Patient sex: M
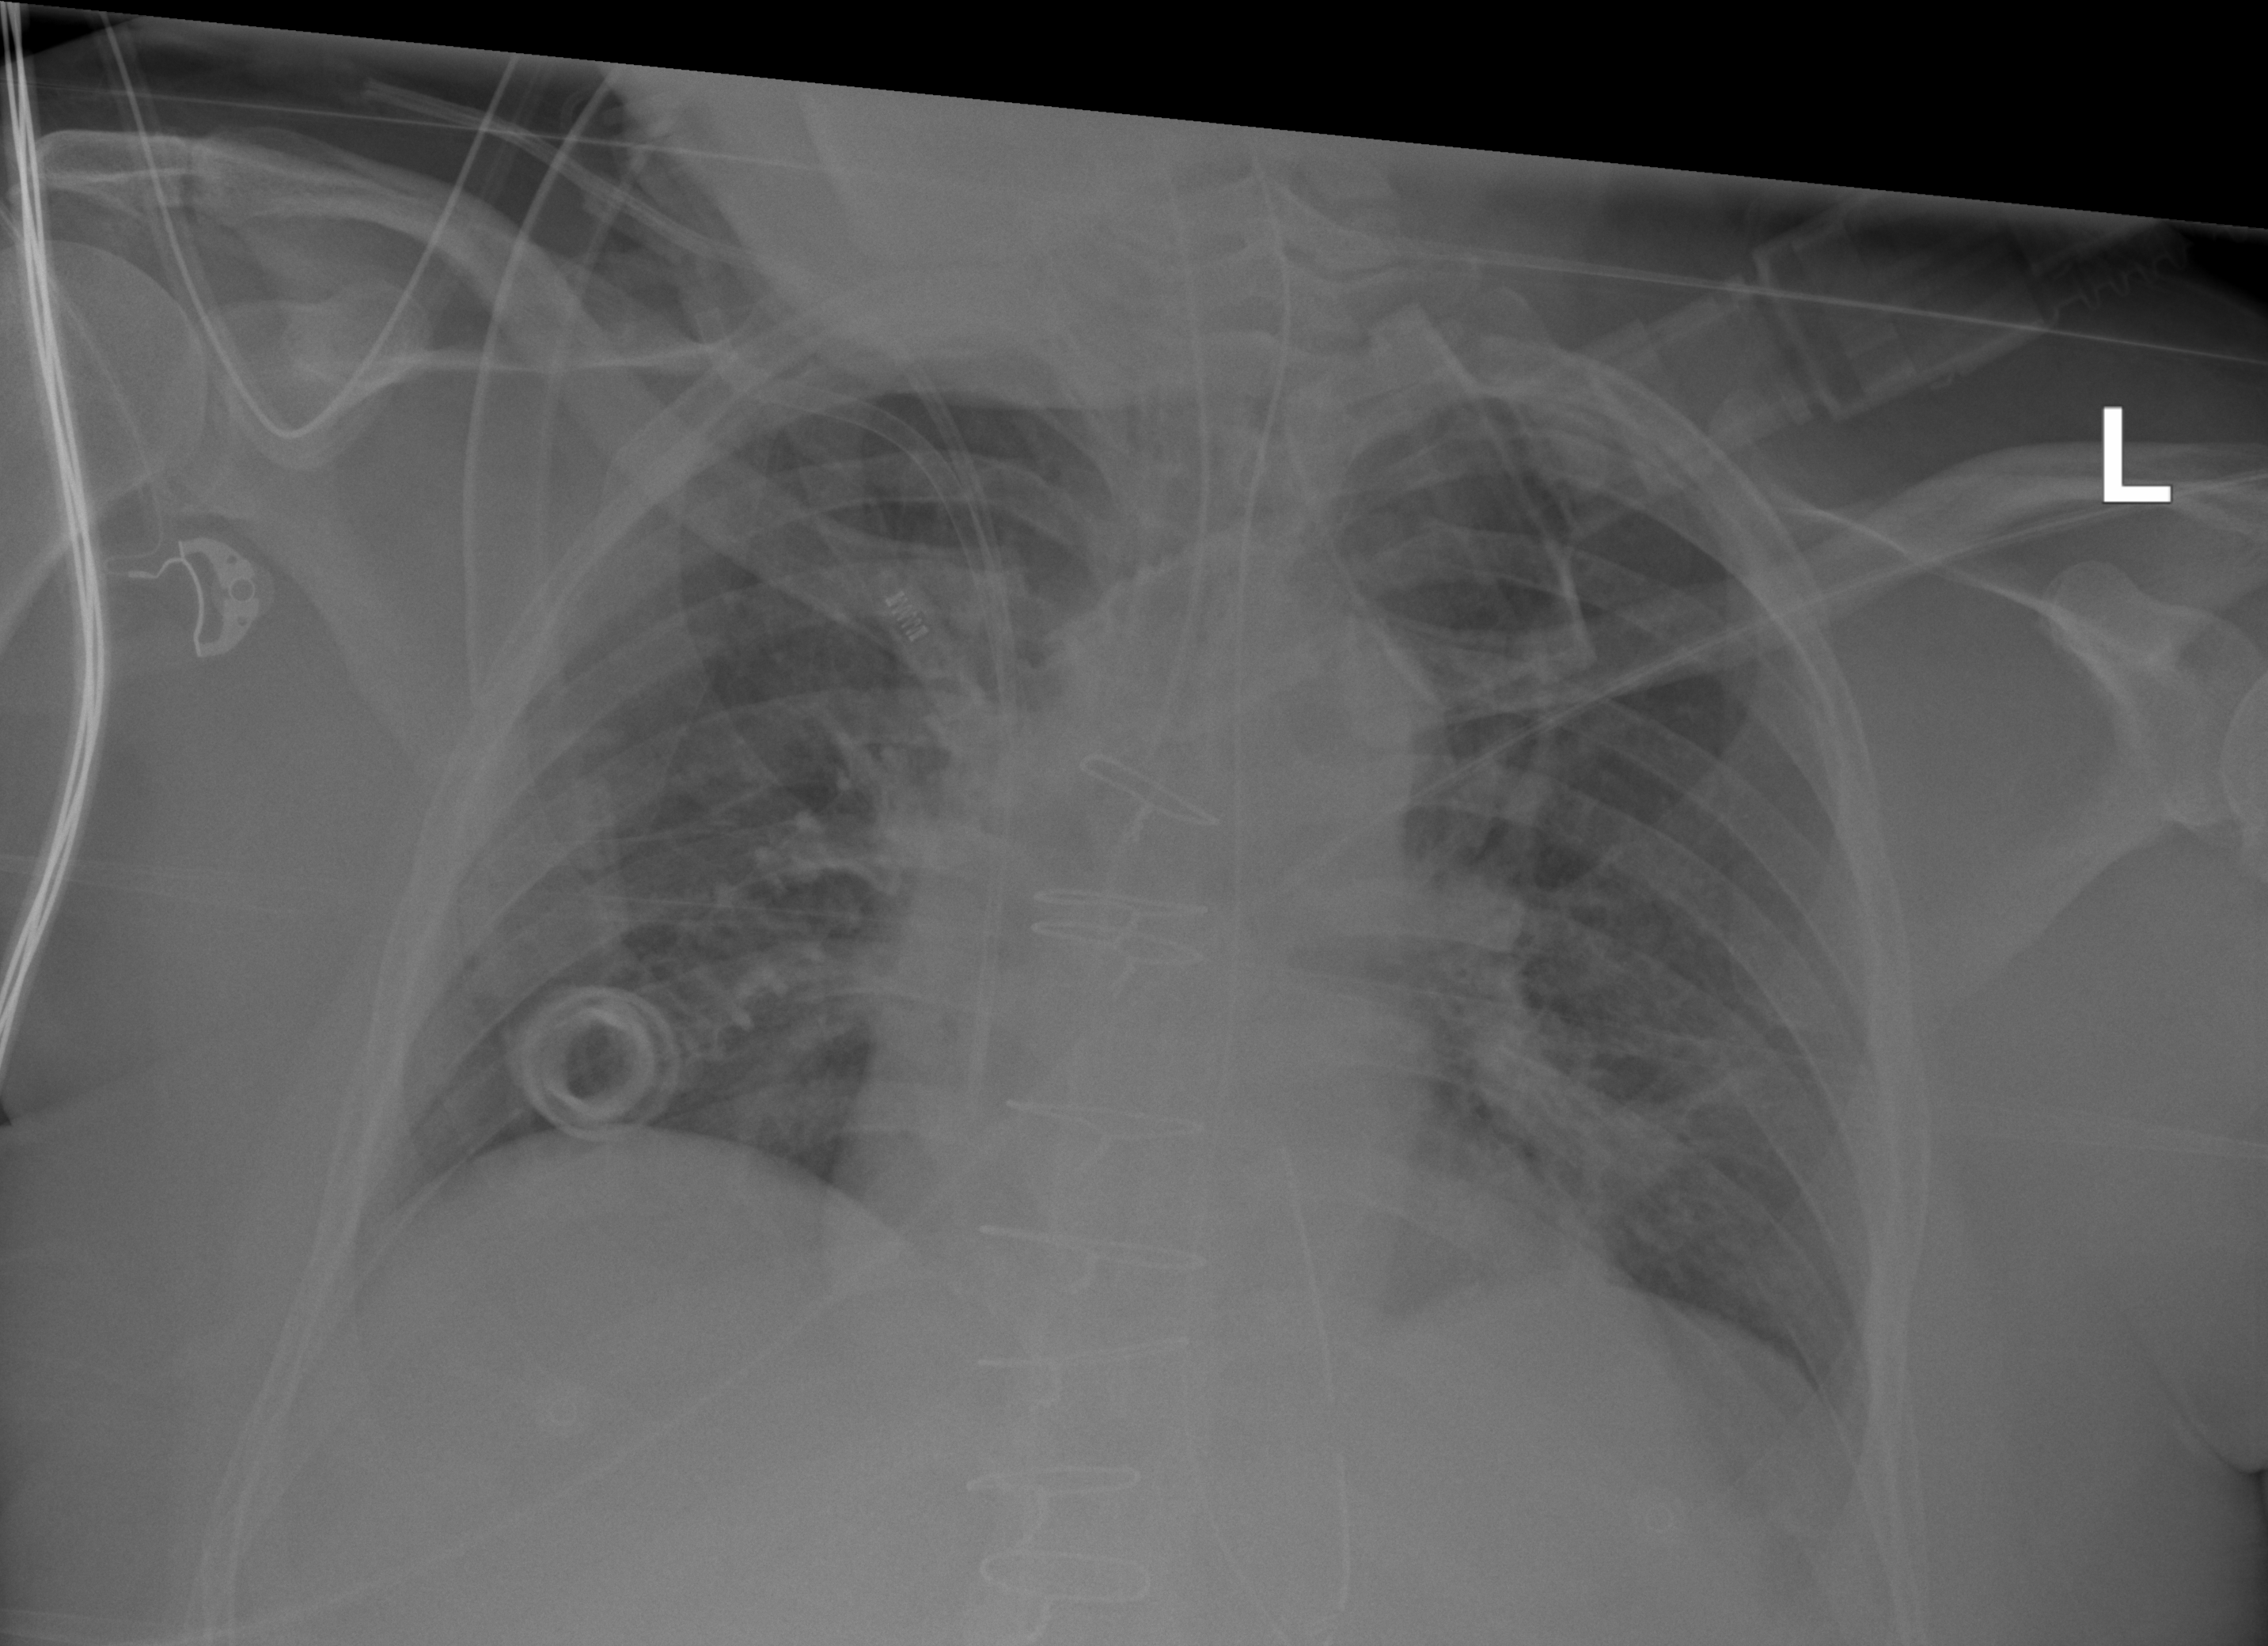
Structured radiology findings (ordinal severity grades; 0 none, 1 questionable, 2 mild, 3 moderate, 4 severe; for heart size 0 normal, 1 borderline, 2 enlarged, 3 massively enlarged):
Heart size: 0
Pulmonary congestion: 0
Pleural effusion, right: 0
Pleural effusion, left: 0
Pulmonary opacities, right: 0
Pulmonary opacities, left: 0
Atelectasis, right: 0
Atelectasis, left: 0